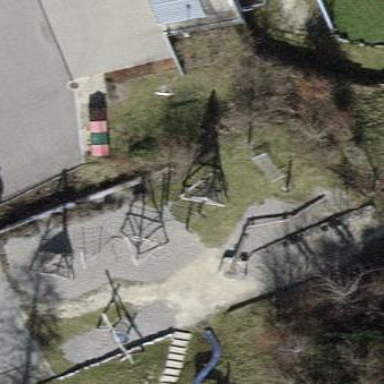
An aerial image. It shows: Playground area for leisure activities on the land.